Interaction volume radius: 10 \u00c5
Interaction volume height: 15 \u00c5
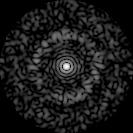
Disorder parameter: 0.8264